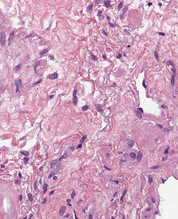
Tumor epithelial tissue: no
Tumor-associated stroma tissue: yes
Normal tissue: no